Interaction volume radius: 5 \u00c5
Interaction volume height: 15 \u00c5
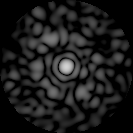
Disorder parameter: 0.757